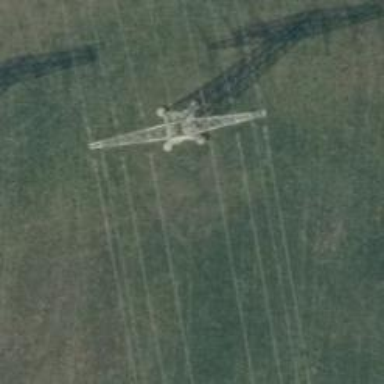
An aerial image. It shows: Power tower.